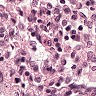
Metastatic tissue present: no